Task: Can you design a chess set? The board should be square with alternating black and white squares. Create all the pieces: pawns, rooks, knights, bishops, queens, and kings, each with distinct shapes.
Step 2036:
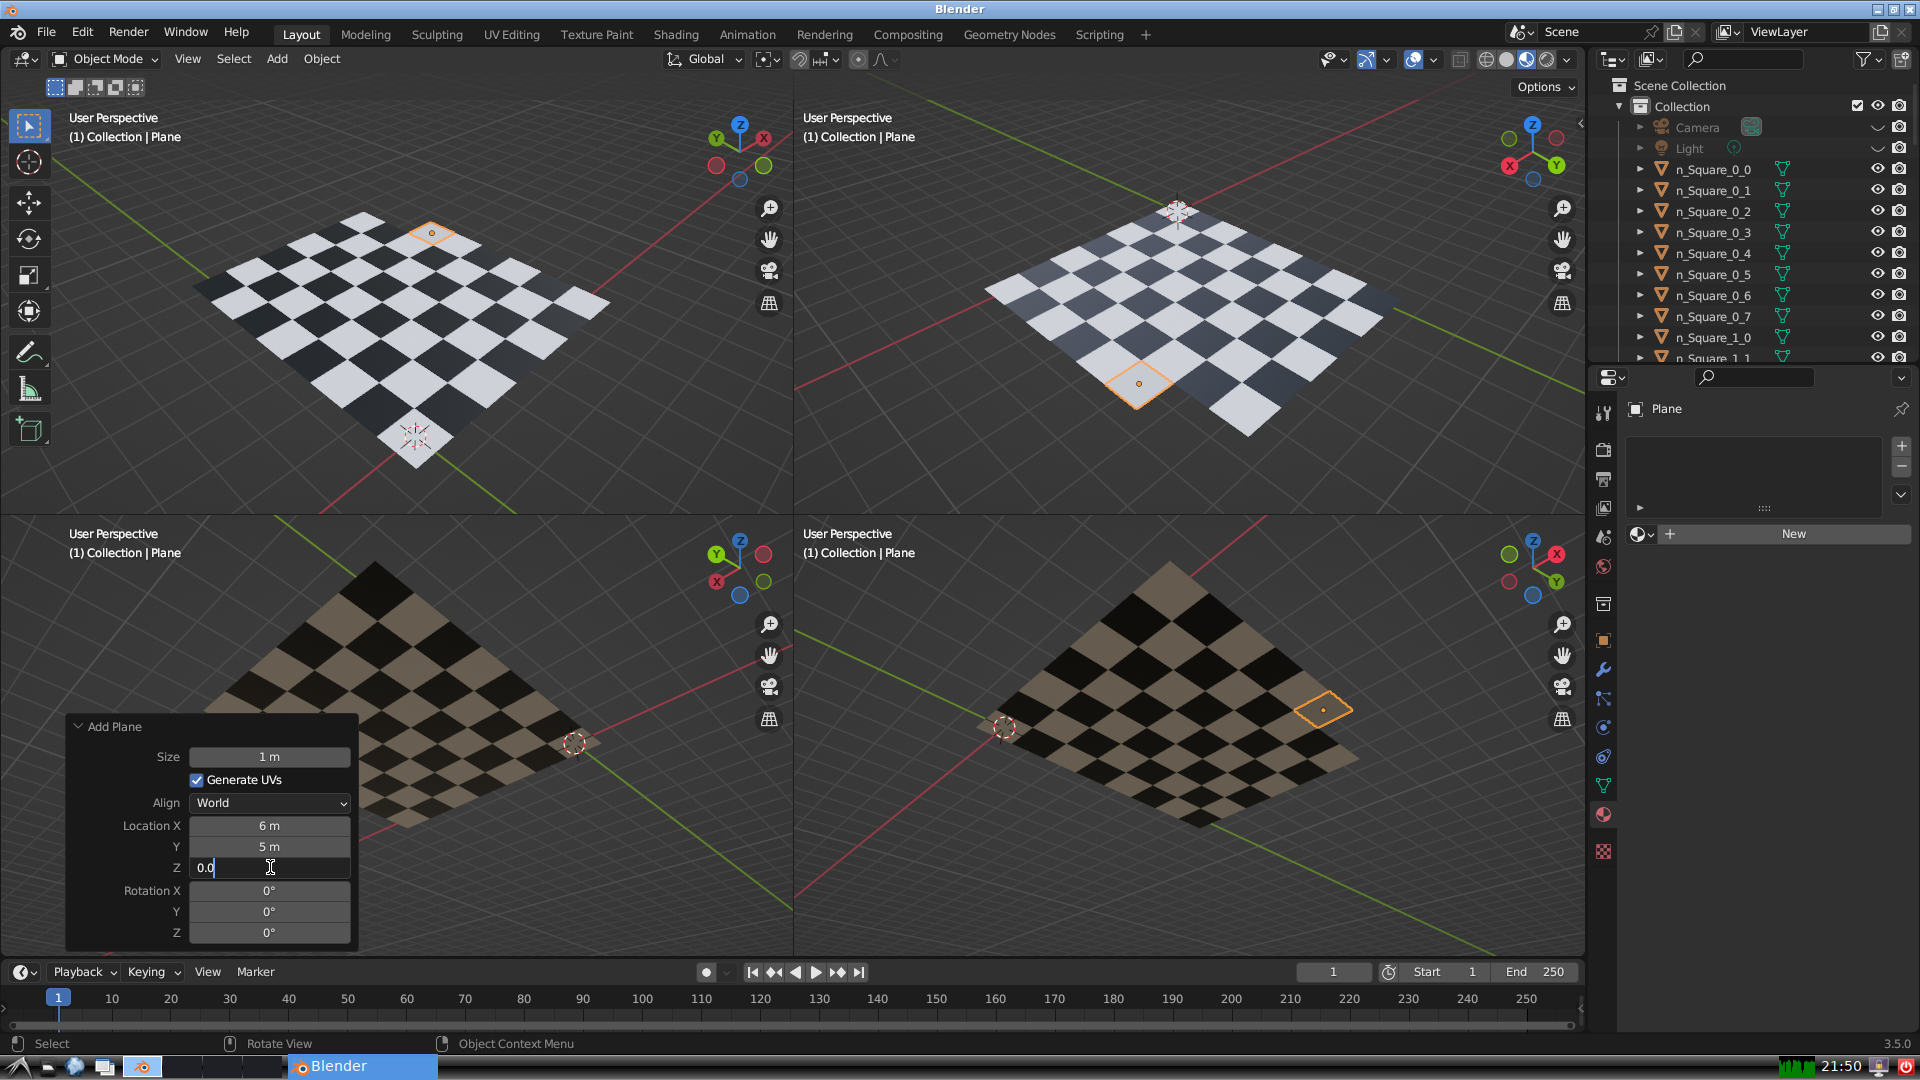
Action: {"key_press": ['Return']}